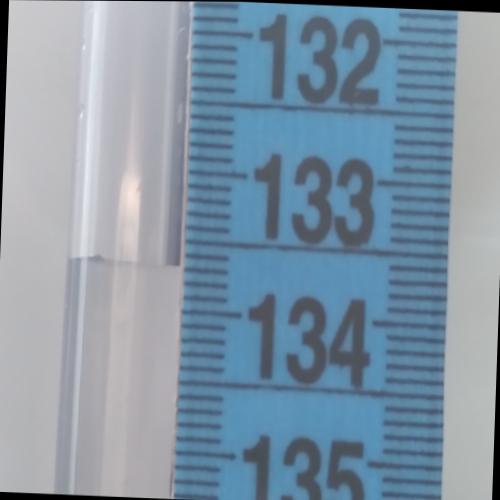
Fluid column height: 133.7 cm